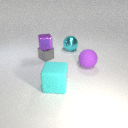
small gray metal cube to the left of large cyan rubber cube